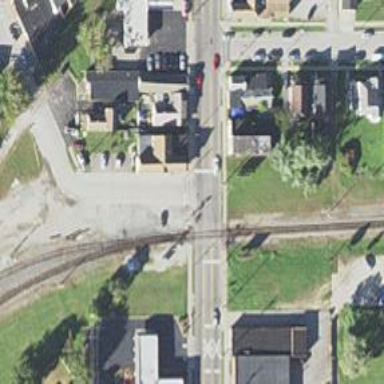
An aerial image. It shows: Railway signal.